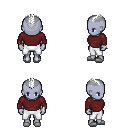
a pixel art fantasy rpg character, female body template, dark elf, purple skin, maroon long-sleeve shirt, white pants, white short mohawk hairstyle, bracelets, white slippers, four views (front, back, left, right), 2x2 character sprite sheet, small pixel art, hard edges, no anti-aliasing